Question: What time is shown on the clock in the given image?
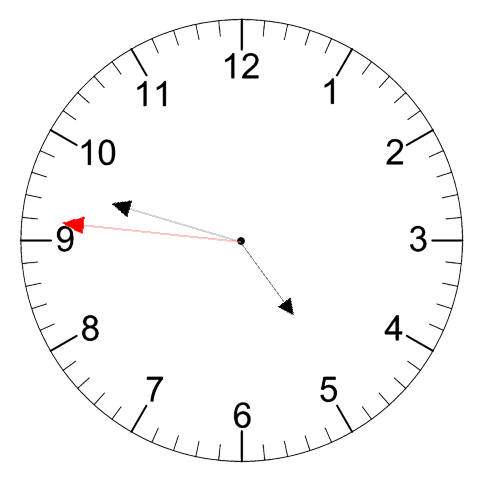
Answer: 04:47:46